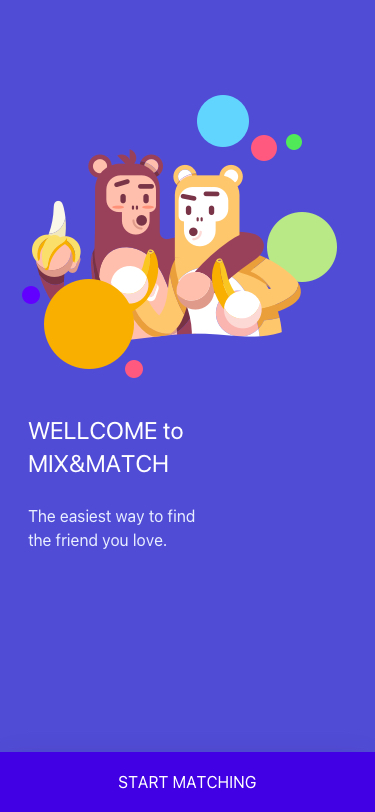
Text in this UI design:
START MATCHING
The easiest way to find
the friend you love.
WELLCOME to
MIX&MATCH